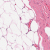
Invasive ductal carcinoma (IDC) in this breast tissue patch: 0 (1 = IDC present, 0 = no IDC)